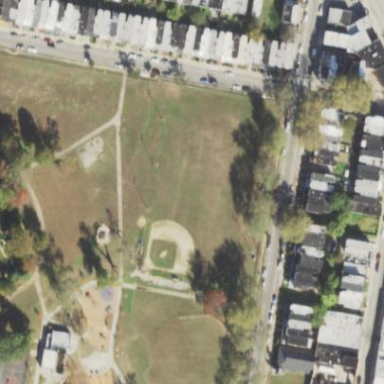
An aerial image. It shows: Baseball pitch for leisure land.